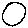
Label: circle